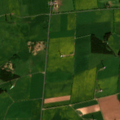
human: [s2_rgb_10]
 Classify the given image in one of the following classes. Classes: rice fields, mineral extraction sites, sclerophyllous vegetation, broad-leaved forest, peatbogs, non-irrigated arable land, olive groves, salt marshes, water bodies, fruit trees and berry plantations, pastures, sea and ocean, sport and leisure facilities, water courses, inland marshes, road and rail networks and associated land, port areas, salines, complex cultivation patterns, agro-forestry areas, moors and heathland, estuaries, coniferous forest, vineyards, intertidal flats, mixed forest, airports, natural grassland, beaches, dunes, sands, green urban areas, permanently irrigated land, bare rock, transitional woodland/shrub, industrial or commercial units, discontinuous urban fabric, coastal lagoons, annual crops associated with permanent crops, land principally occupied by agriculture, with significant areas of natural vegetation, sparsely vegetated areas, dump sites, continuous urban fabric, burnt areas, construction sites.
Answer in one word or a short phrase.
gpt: pastures, complex cultivation patterns